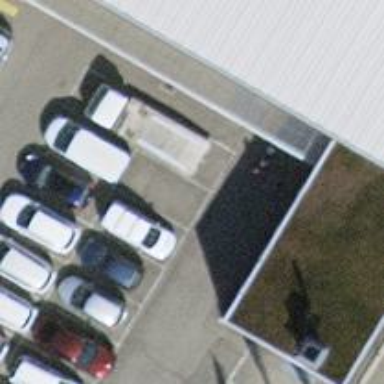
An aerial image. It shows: Car rental facility.